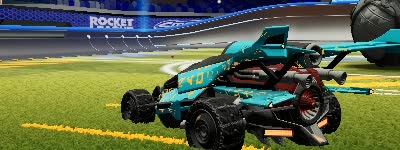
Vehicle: aftershock